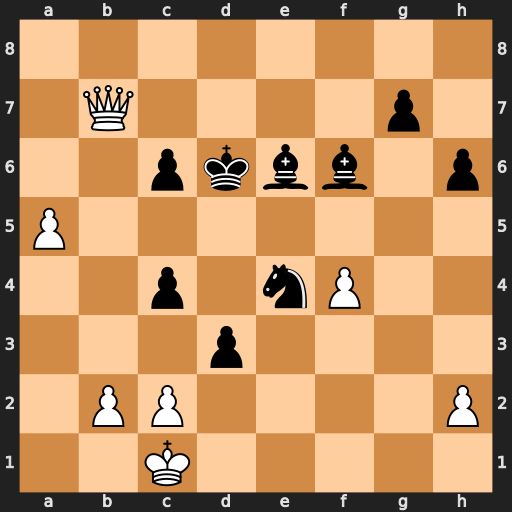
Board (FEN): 8/1Q4p1/2pkbb1p/P7/2p1nP2/3p4/1PP4P/2K5
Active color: w
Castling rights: -
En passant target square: -
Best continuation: cxd3 cxd3 Qb4+ Kd5 Qb3+